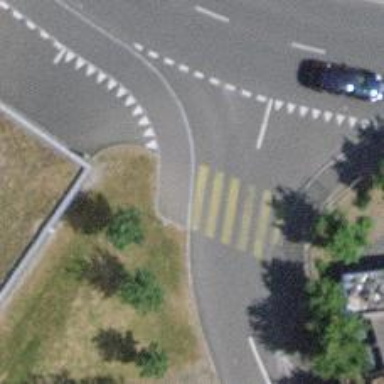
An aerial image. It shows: Kerb serving as barrier.